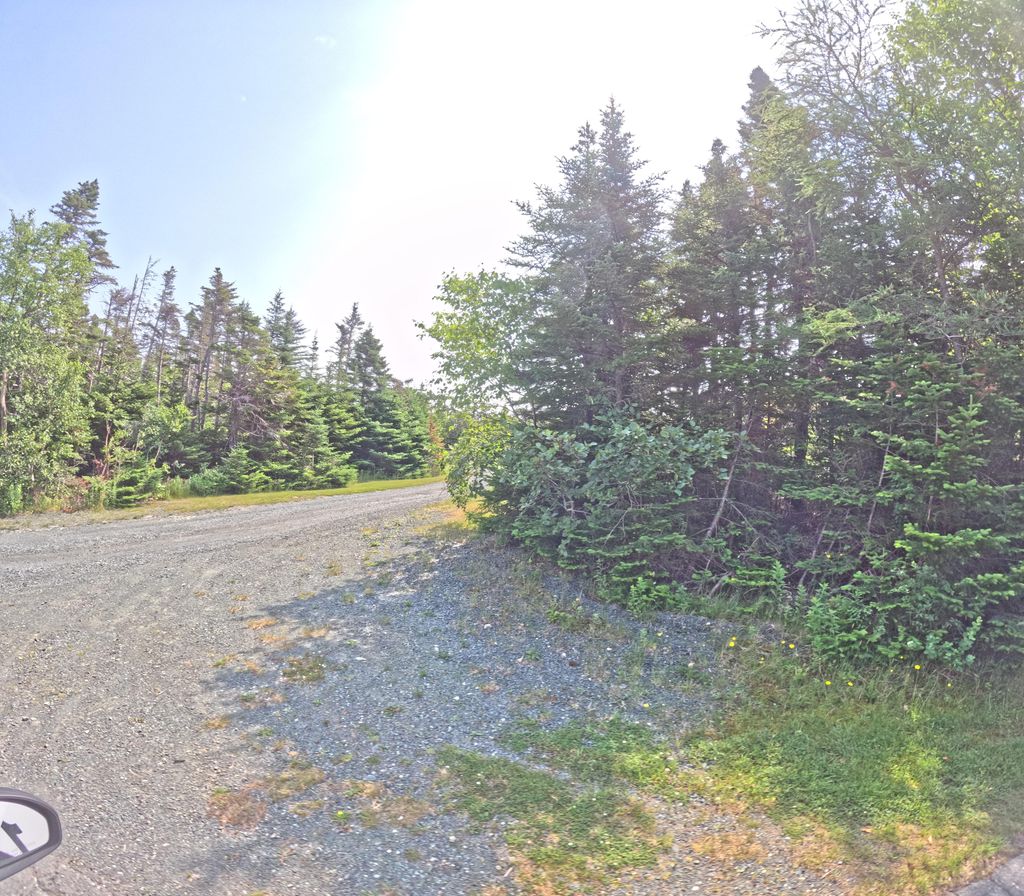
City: st_johns